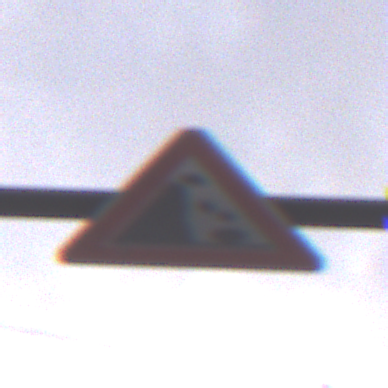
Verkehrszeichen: SteinschlagLinks
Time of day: MorningAfternoon
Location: Outdoor (Urban)
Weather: Overcast
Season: NotSpecified
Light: Natural